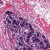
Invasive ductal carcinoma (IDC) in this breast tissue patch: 0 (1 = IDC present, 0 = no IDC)